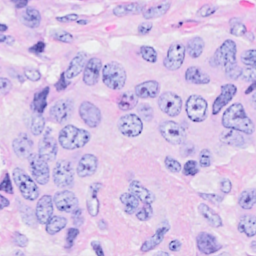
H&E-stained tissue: Breast